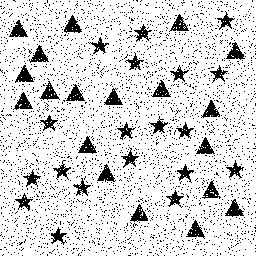
Squares: 0
Triangles: 19
Stars: 19
Total shapes: 38